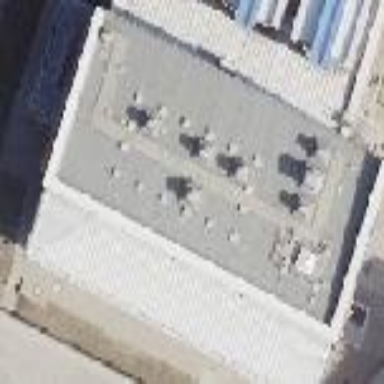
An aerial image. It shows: Electricity building.